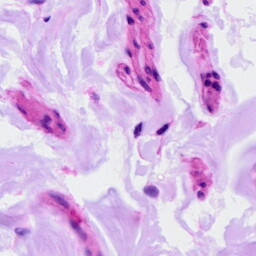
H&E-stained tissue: Ovarian